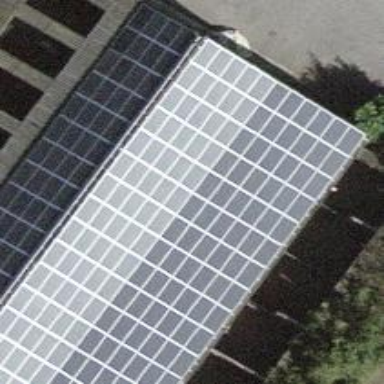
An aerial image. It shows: Solar power generator using photovoltaic panels.